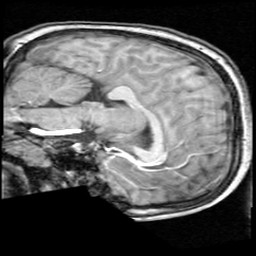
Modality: T1w
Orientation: sagittal
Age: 9
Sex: male
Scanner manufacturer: ge
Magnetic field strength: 1.5 T
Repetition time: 0.03333 s
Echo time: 0.008 s